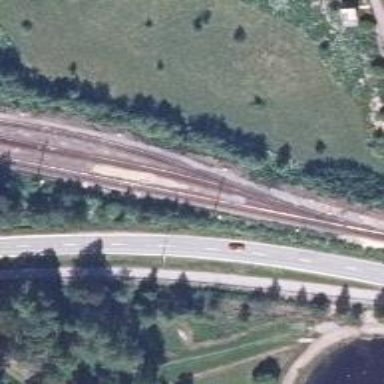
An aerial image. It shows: Continuous railway track.